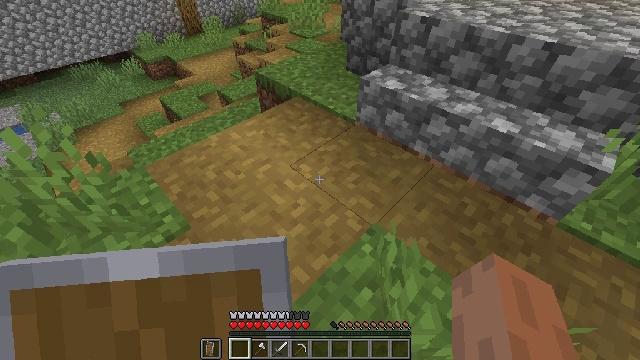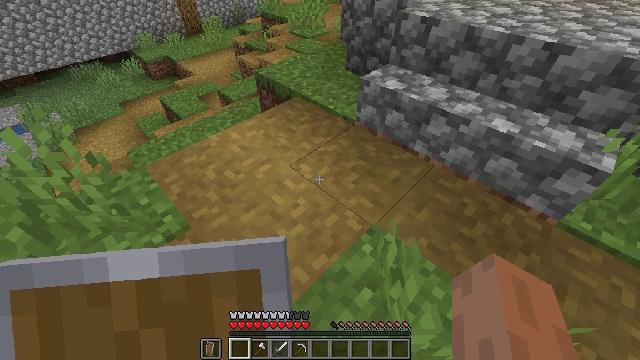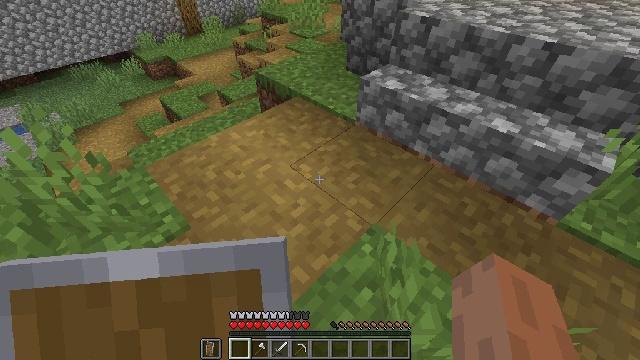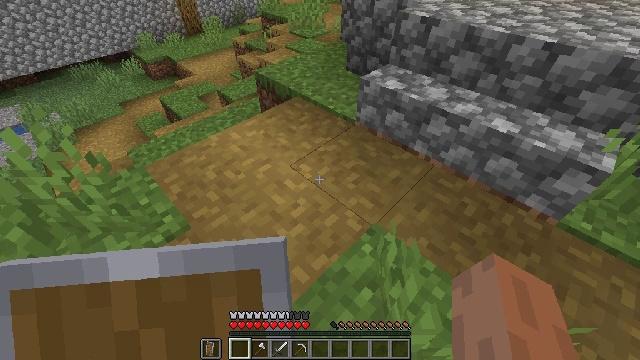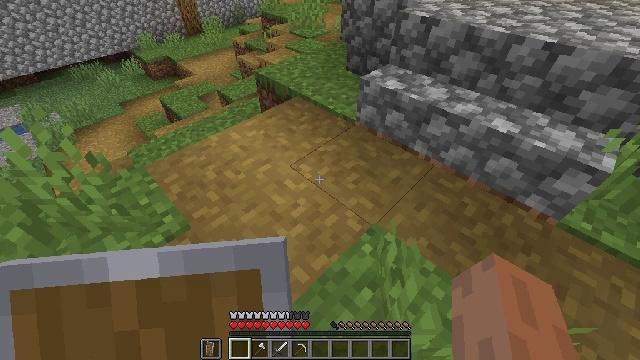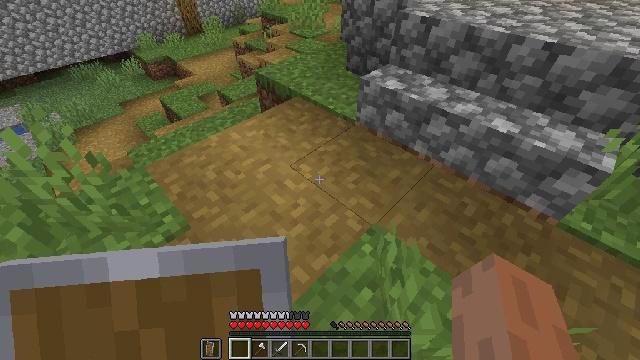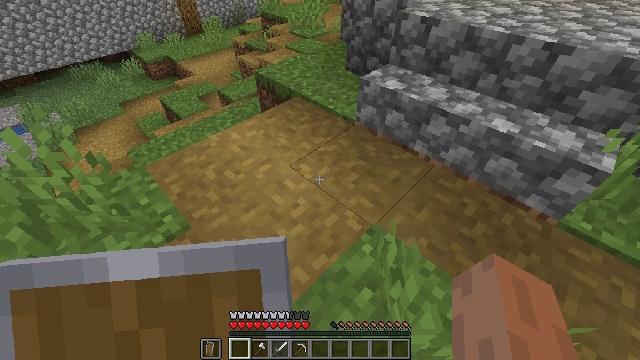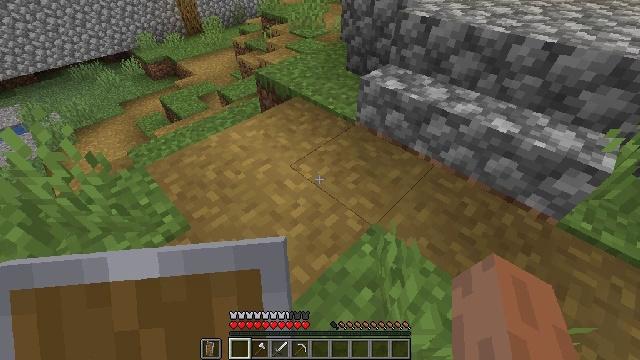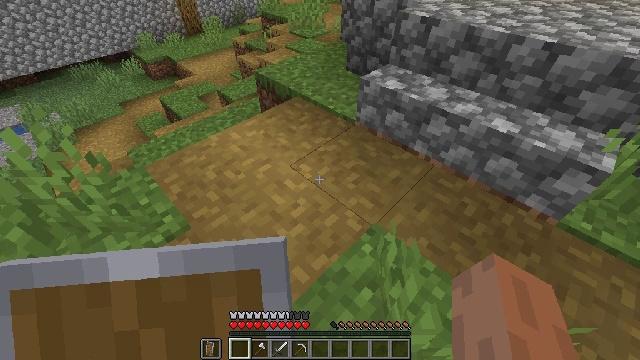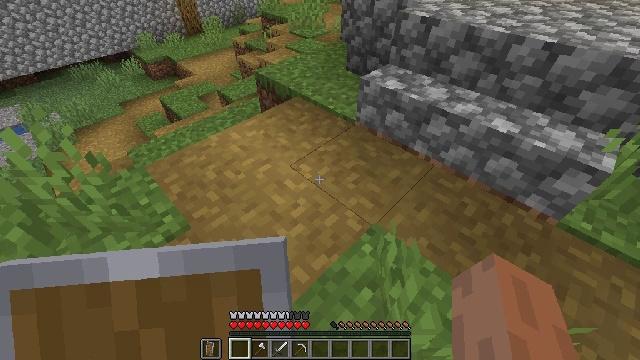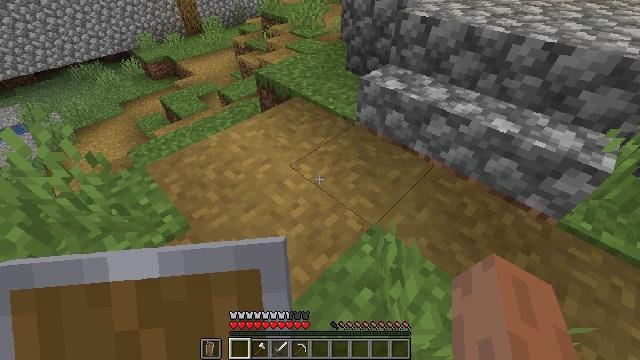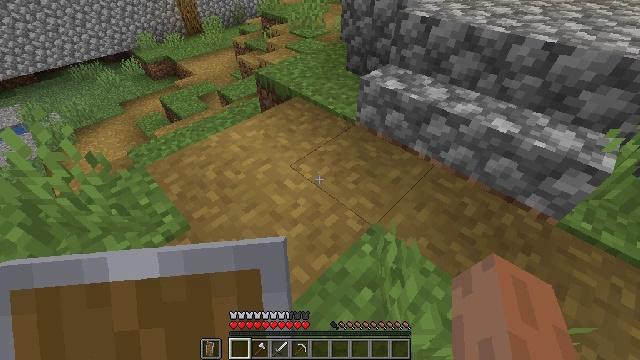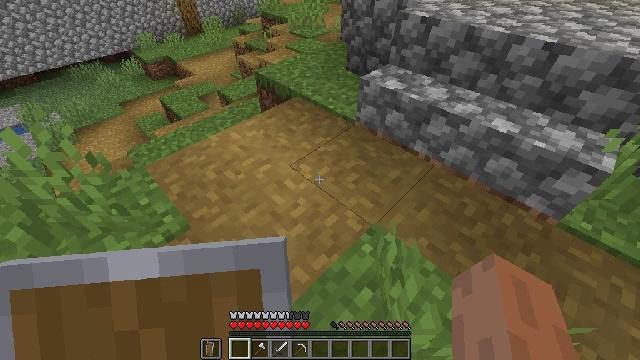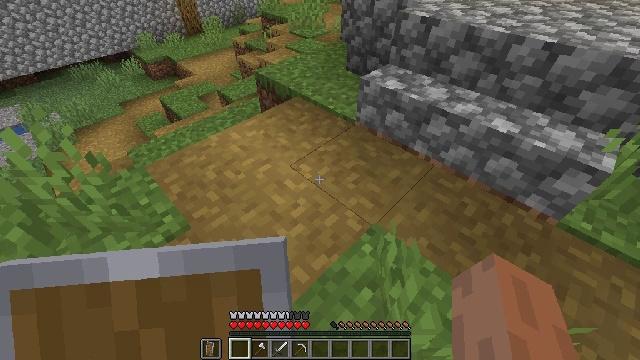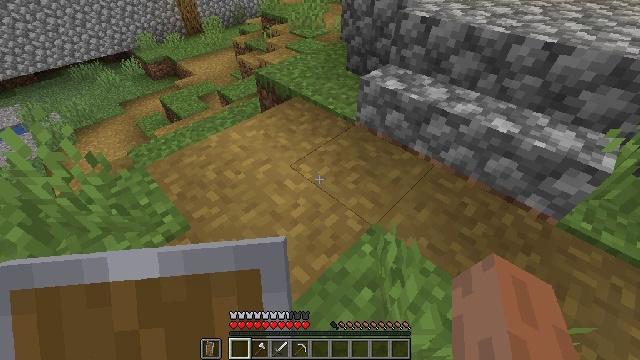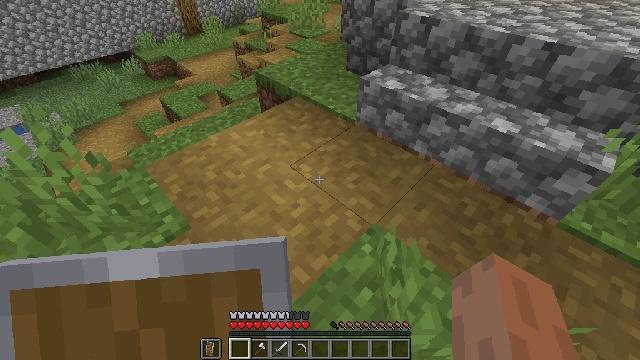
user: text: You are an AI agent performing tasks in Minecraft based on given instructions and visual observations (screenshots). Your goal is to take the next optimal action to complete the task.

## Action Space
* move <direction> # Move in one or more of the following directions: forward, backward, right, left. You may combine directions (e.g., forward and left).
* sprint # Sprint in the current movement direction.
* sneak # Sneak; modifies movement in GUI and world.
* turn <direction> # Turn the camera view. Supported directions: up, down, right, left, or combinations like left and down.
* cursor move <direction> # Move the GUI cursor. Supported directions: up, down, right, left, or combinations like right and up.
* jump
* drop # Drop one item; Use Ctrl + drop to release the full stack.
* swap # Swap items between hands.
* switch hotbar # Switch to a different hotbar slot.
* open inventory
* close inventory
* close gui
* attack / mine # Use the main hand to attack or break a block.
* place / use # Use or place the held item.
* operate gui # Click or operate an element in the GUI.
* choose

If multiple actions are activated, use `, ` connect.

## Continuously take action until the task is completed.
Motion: motion action
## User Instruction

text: craft item air
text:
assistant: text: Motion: no_op
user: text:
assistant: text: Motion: no_op
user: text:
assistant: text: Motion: no_op
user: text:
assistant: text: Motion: no_op
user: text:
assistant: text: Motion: no_op
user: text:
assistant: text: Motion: no_op
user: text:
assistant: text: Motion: no_op
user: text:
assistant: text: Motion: no_op
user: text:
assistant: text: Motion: no_op
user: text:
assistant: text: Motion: no_op
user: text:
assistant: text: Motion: no_op
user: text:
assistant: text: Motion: no_op
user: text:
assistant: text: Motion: no_op
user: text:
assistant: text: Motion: no_op
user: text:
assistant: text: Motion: no_op
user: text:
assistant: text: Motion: no_op
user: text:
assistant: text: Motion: no_op
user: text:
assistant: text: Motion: no_op
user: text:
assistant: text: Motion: no_op
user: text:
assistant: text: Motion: no_op
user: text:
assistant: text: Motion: no_op
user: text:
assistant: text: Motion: no_op
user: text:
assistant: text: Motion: no_op
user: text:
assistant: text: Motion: no_op
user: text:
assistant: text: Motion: no_op
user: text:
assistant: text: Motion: no_op
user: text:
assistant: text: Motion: no_op
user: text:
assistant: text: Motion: no_op
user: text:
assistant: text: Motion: no_op
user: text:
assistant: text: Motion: no_op